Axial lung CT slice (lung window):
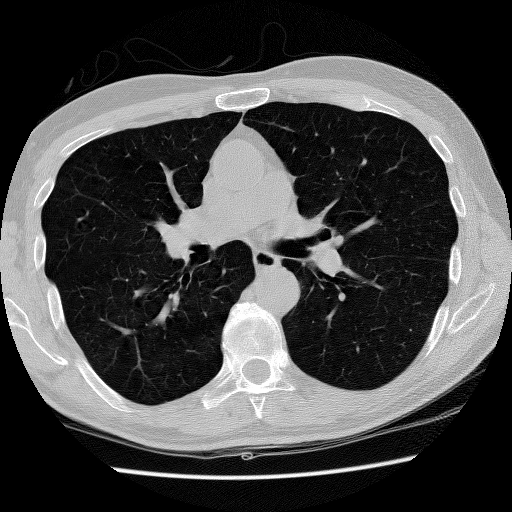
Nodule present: no